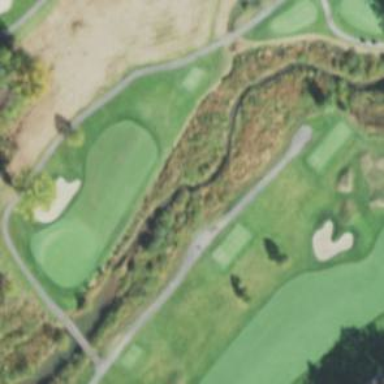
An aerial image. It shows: View of golf hole.